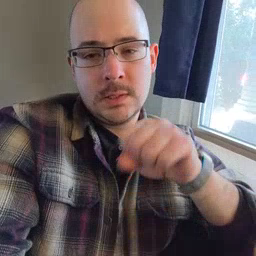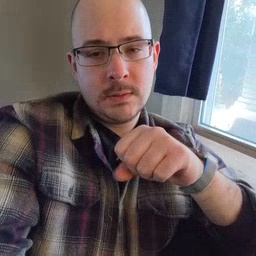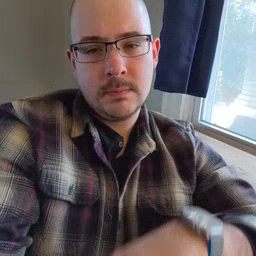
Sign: yes